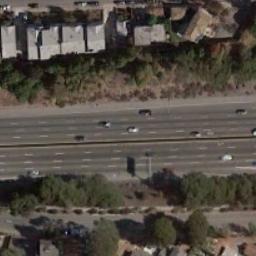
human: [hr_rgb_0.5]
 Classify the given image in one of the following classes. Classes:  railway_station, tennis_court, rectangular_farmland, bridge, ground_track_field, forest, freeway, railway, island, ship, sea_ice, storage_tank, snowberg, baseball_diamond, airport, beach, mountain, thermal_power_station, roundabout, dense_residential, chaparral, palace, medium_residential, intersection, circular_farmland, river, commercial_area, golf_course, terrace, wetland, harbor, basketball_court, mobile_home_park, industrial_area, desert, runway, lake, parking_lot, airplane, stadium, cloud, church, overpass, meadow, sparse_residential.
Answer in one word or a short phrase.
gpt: freeway